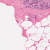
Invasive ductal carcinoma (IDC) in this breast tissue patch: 0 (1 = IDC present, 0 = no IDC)